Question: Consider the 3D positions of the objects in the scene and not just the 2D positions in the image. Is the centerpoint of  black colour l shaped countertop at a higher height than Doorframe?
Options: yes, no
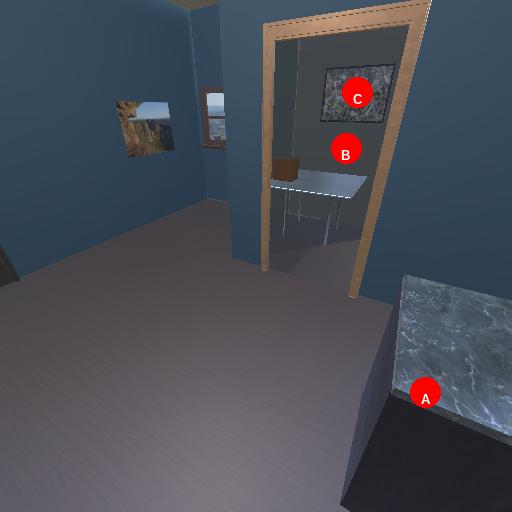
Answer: yes